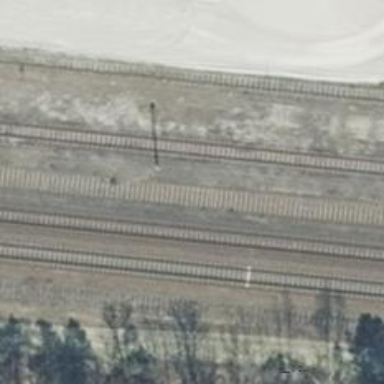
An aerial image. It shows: Railway spur service.